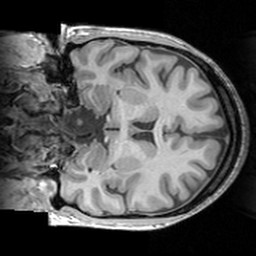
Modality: T1w
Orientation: coronal
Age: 28
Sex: female
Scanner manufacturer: siemens
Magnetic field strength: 3 T
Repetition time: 1.63 s
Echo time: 0.00311 s